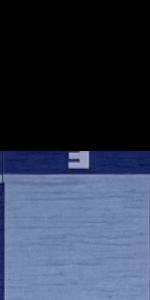
Label: Empty